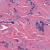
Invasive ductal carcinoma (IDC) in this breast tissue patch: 1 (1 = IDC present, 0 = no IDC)